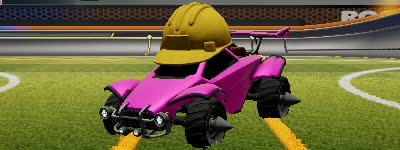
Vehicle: octane